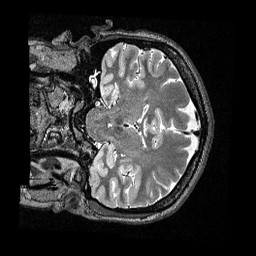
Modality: T2w
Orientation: coronal
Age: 24
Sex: female
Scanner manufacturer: siemens
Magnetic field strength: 3 T
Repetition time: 3.2 s
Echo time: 0.479 s